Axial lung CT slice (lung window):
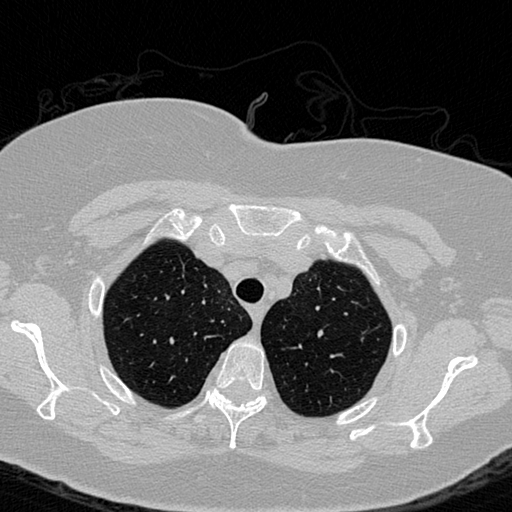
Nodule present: no